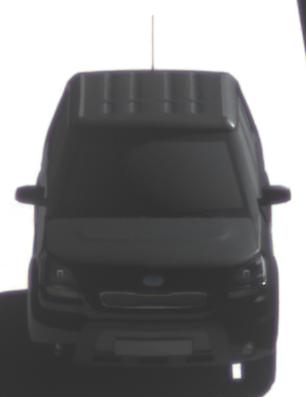
Make: KIA
Model: Soul 1.6
Detailed model: Soul (AM)
Model produced from: 2009/02
Model produced until: 2009/11
Doors: 5
Color: black
Road condition: dry road
Daytime: morning or afternoon
Contrast: high contrast